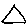
Label: triangle